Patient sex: M
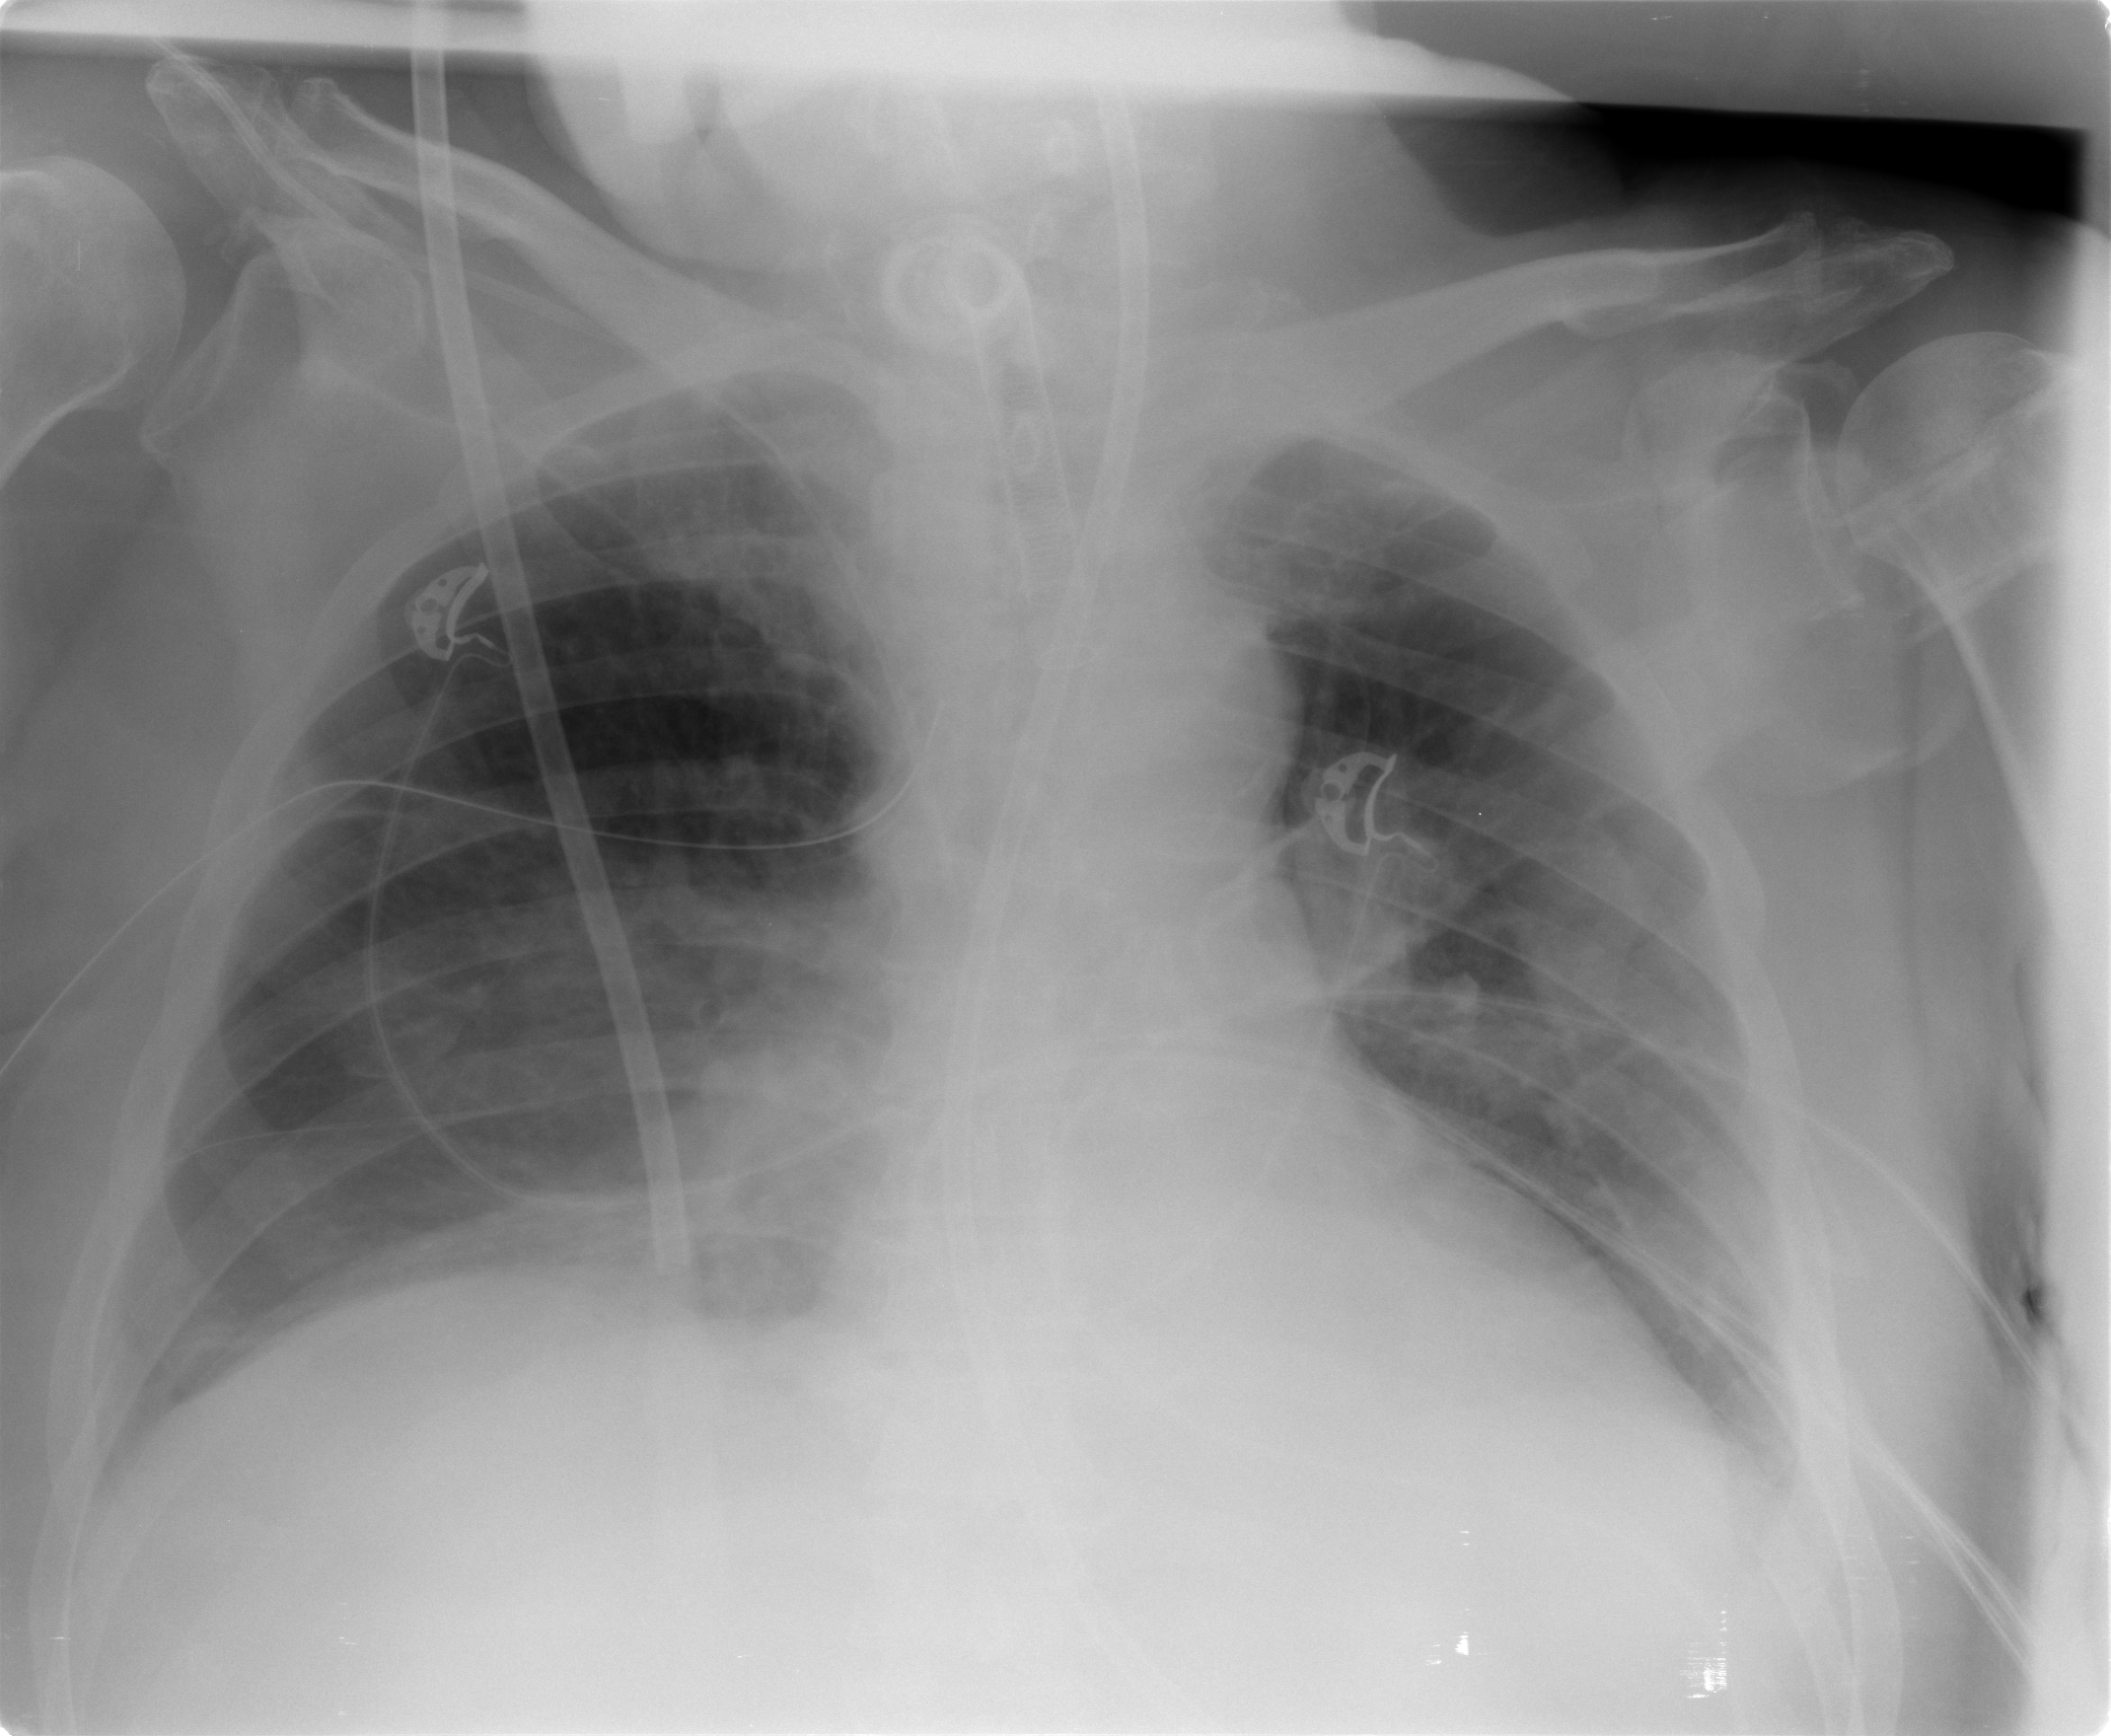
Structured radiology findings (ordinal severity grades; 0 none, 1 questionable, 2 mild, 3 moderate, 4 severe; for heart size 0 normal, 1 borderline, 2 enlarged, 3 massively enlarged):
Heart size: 0
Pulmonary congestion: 0
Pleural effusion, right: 0
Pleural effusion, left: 0
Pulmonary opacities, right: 1
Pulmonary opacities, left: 1
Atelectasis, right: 0
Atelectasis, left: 0